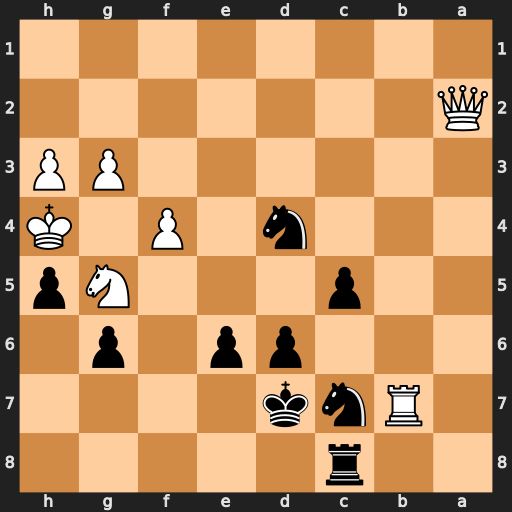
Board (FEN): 2r5/1Rnk4/3pp1p1/2p3Np/3n1P1K/6PP/Q7/8
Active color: b
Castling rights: -
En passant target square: -
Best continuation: Nf5#